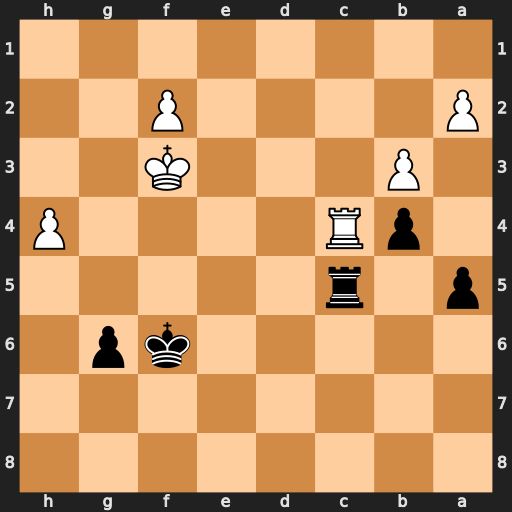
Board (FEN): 8/8/5kp1/p1r5/1pR4P/1P3K2/P4P2/8
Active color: b
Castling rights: -
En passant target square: -
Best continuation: Rxc4 bxc4 a4